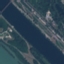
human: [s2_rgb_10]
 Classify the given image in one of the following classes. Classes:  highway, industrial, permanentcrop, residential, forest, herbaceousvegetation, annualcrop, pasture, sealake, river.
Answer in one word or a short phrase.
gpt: River